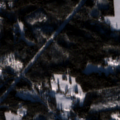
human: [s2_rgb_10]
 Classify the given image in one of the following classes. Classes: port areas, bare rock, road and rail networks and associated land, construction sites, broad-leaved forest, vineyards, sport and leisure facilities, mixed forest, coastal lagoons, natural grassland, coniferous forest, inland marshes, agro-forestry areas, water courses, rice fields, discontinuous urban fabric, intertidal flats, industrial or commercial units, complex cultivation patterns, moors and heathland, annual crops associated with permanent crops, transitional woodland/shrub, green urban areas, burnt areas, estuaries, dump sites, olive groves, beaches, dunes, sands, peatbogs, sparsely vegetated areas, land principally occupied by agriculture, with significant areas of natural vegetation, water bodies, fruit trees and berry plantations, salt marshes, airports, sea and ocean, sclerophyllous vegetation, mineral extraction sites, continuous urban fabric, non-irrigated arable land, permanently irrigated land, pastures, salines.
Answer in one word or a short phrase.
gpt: non-irrigated arable land, land principally occupied by agriculture, with significant areas of natural vegetation, mixed forest